Question: I use Robocopy to move files from one computer to another. I am using the code below:
'''
public void MoveRecords()
{
try
{
using (Process Robocopy = new Process())
{
Robocopy.StartInfo.FileName = this._commandPromptCommand;
Robocopy.StartInfo.Arguments = this._commandPromptString;
Robocopy.StartInfo.UseShellExecute = false;
Robocopy.StartInfo.CreateNoWindow = true;
Robocopy.Start();
DateTime StartTime = DateTime.Now;
if (Robocopy.WaitForExit(AppSettings.MaxMoveOperationWaitTime))
{
TimeSpan ElapsedTime = DateTime.Now - StartTime;
this._logRobocopyExitCode(Robocopy.ExitCode, ElapsedTime);
}
else
{
Logger.Write(string.Format("Timeout occured for the move operation of {0} from {1}. ", _getFilesInProgress(), this._ip), EventLogEntryType.Error);
Robocopy.Kill();
}
}
}
catch (Exception ex)
{
Logger.Write(ex, EventLogEntryType.Error);
}
}
'''
When i look at to task manager i saw many "Console Window Host" and "Microsoft Robocopy" processes. You can see the situation from the screenshot below.

How can i solve this problem?
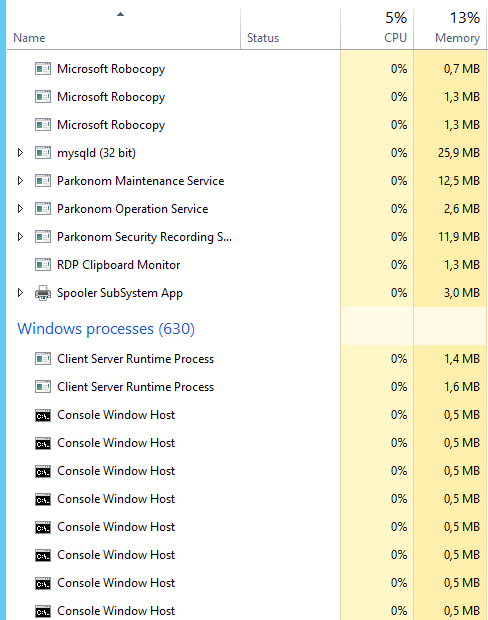
Answer: Perhaps you need a "process.close". Following is an example I use in VB.NET:
'''
' Create an instance of the command prompt and run RoboCopy for the current network location.
Try
pCmdPrompt = New Process
With pCmdPrompt
.StartInfo.FileName = Environment.SystemDirectory & "\RoboCopy.exe" ' Resides in System32
.StartInfo.Arguments = strDirSrc & " " & strDirDest & strRoboCopyArg & strLogFileFullName
End With
pCmdPrompt.Start() ' Begin RoboCopy
pCmdPrompt.WaitForExit() ' Wait for RoboCopy to complete. Needed in order to obtain DateEnd for Duration details for log.
pCmdPrompt.Close() ' RoboCopy completed. Close.
pCmdPrompt = Nothing ' Clean up for next loop.
' RoboCopy occurred w/o exception. Set string that will be used for log entry.
strDetailsDone = "Success"
Catch ex As Exception
' Exception occurred during RoboCopy. Set string that will be used for log entry.
' Continue w/ processing - do NOT halt application.
strDetailsDone = "Exception occurred: " & ex.Message & vbCrLf & ex.StackTrace
If pCmdPrompt IsNot Nothing Then pCmdPrompt = Nothing
End Try
'''